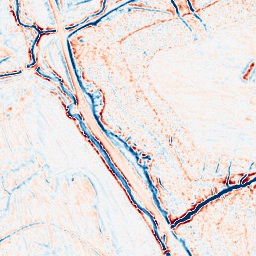
Category: edge_preserving
Decomposition family: bilateral
Decomposition parameters: d: 9
sigma_color: 25
sigma_space: 25
Upsampling method: linear_exact
Upsampling parameters: scale: 8
Upsampling scale: 8